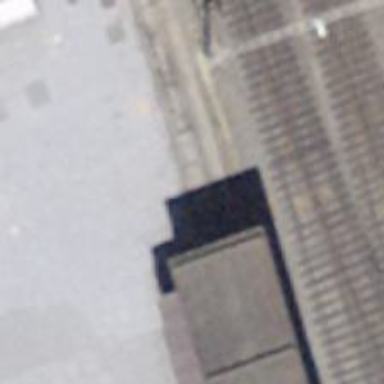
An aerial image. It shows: Railway yard with electrified contact lines.